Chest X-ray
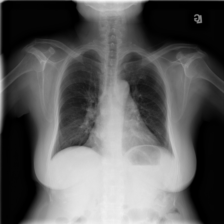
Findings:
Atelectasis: negative
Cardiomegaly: negative
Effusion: positive
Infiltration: negative
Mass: negative
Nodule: negative
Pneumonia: negative
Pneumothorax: negative
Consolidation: negative
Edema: negative
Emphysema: negative
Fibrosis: negative
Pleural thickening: negative
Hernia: negative